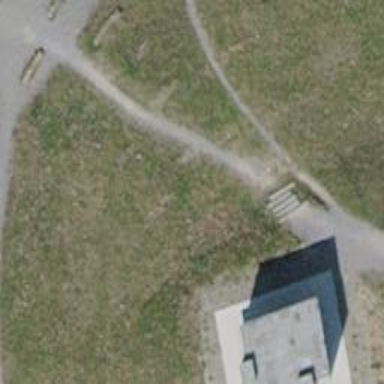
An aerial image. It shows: Footway with fine gravel surface.